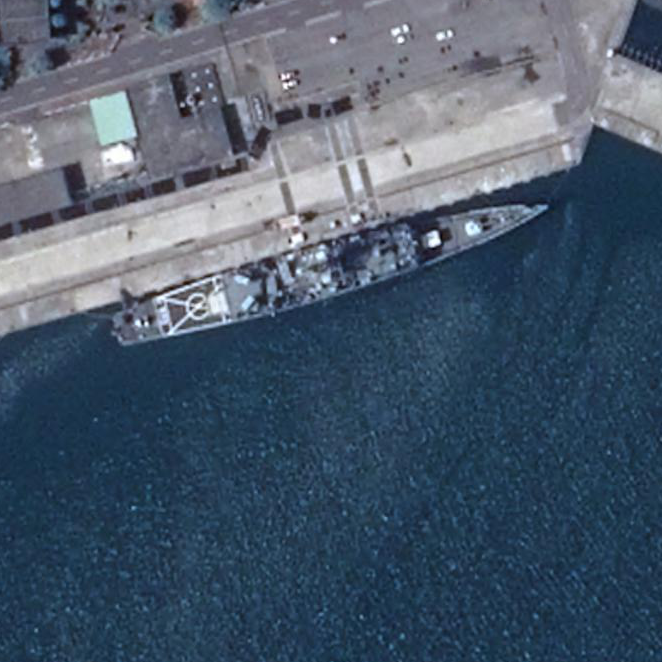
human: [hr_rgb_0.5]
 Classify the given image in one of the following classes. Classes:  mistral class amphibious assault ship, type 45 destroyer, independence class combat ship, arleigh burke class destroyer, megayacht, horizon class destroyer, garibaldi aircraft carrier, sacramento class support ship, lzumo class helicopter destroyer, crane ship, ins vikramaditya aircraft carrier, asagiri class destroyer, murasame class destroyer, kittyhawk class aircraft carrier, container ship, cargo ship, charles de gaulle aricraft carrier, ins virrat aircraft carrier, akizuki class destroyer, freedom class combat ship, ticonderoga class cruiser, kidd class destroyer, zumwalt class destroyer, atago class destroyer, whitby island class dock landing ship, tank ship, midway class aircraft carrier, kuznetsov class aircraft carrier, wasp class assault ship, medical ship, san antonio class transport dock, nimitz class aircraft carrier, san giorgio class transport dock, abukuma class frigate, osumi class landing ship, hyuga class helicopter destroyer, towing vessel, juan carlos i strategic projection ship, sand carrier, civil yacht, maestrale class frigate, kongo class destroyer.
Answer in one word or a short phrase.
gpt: Kidd class destroyer